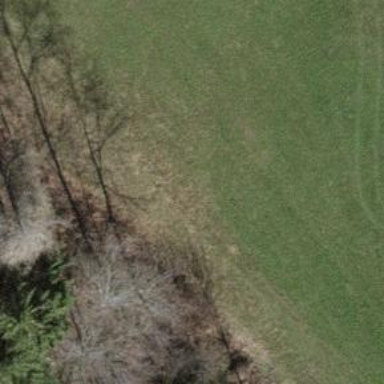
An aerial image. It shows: Path.